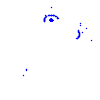
Particle: proton